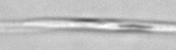
Label: Pseudo-nitzschia